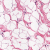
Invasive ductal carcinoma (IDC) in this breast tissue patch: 0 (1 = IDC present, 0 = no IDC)